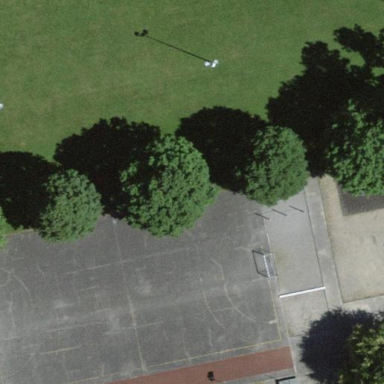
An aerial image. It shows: Handball pitch for leisure and sports activities.